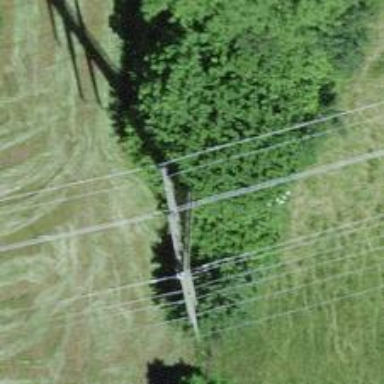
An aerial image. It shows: Power line in the image.